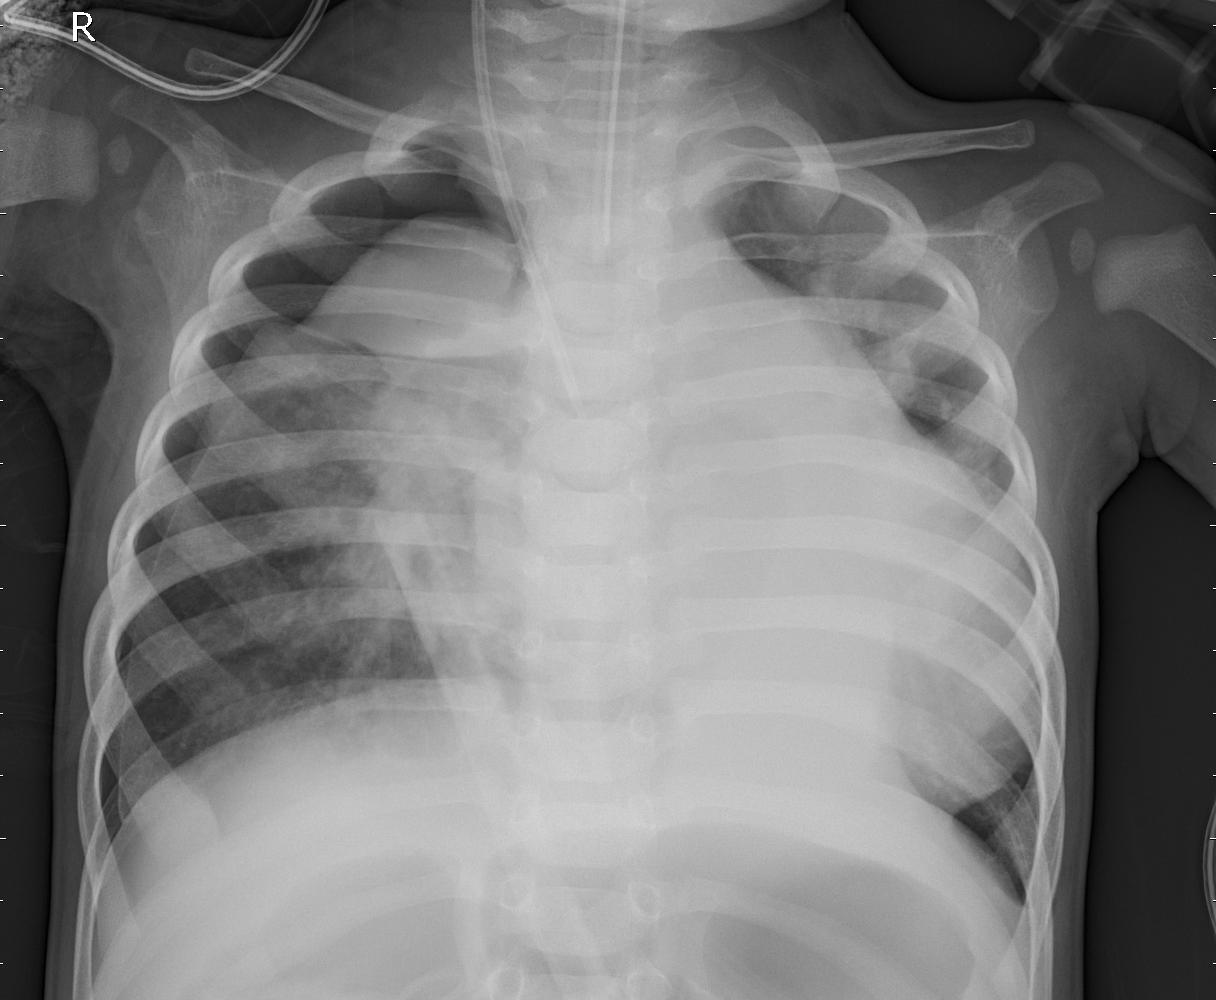
Diagnosis: PNEUMONIA